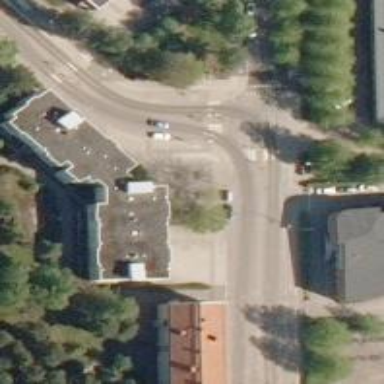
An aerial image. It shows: Pharmacy.